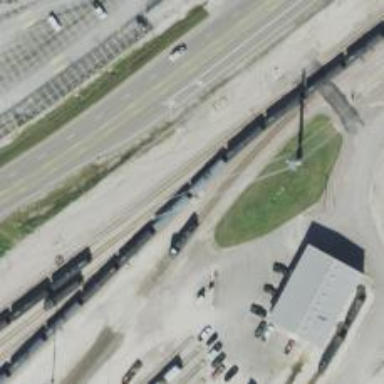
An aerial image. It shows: Railway yard in service.